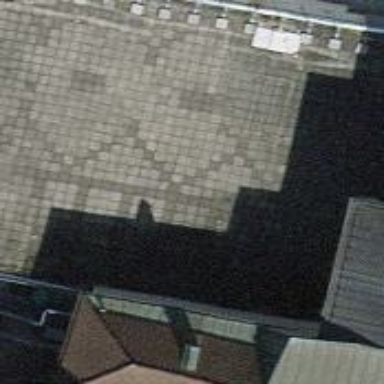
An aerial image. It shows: Flat roof retail building.